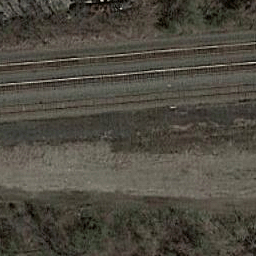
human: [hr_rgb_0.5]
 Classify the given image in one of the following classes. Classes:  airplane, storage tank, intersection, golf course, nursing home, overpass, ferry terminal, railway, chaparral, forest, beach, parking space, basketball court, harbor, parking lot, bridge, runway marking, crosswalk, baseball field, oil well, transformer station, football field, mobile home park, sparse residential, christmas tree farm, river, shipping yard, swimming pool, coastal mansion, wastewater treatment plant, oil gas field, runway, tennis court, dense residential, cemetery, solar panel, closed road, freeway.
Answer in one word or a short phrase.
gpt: railway